Interaction volume radius: 10 \u00c5
Interaction volume height: 10 \u00c5
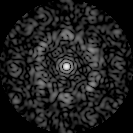
Disorder parameter: 0.6924